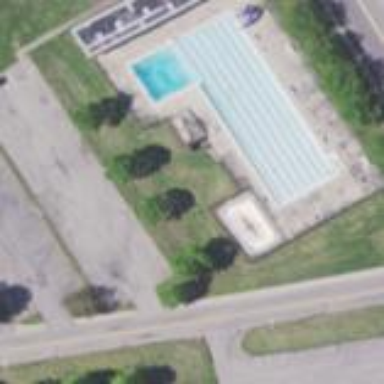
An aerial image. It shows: Swimming pool located in leisure land.